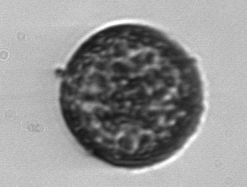
Label: Coscinodiscus